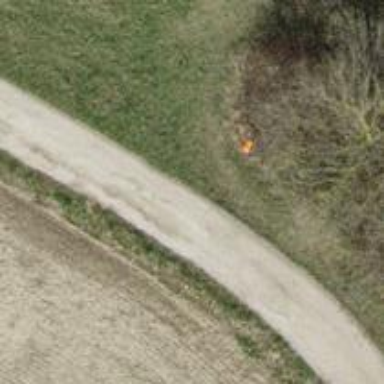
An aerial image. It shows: Orange aerial marker.